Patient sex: F
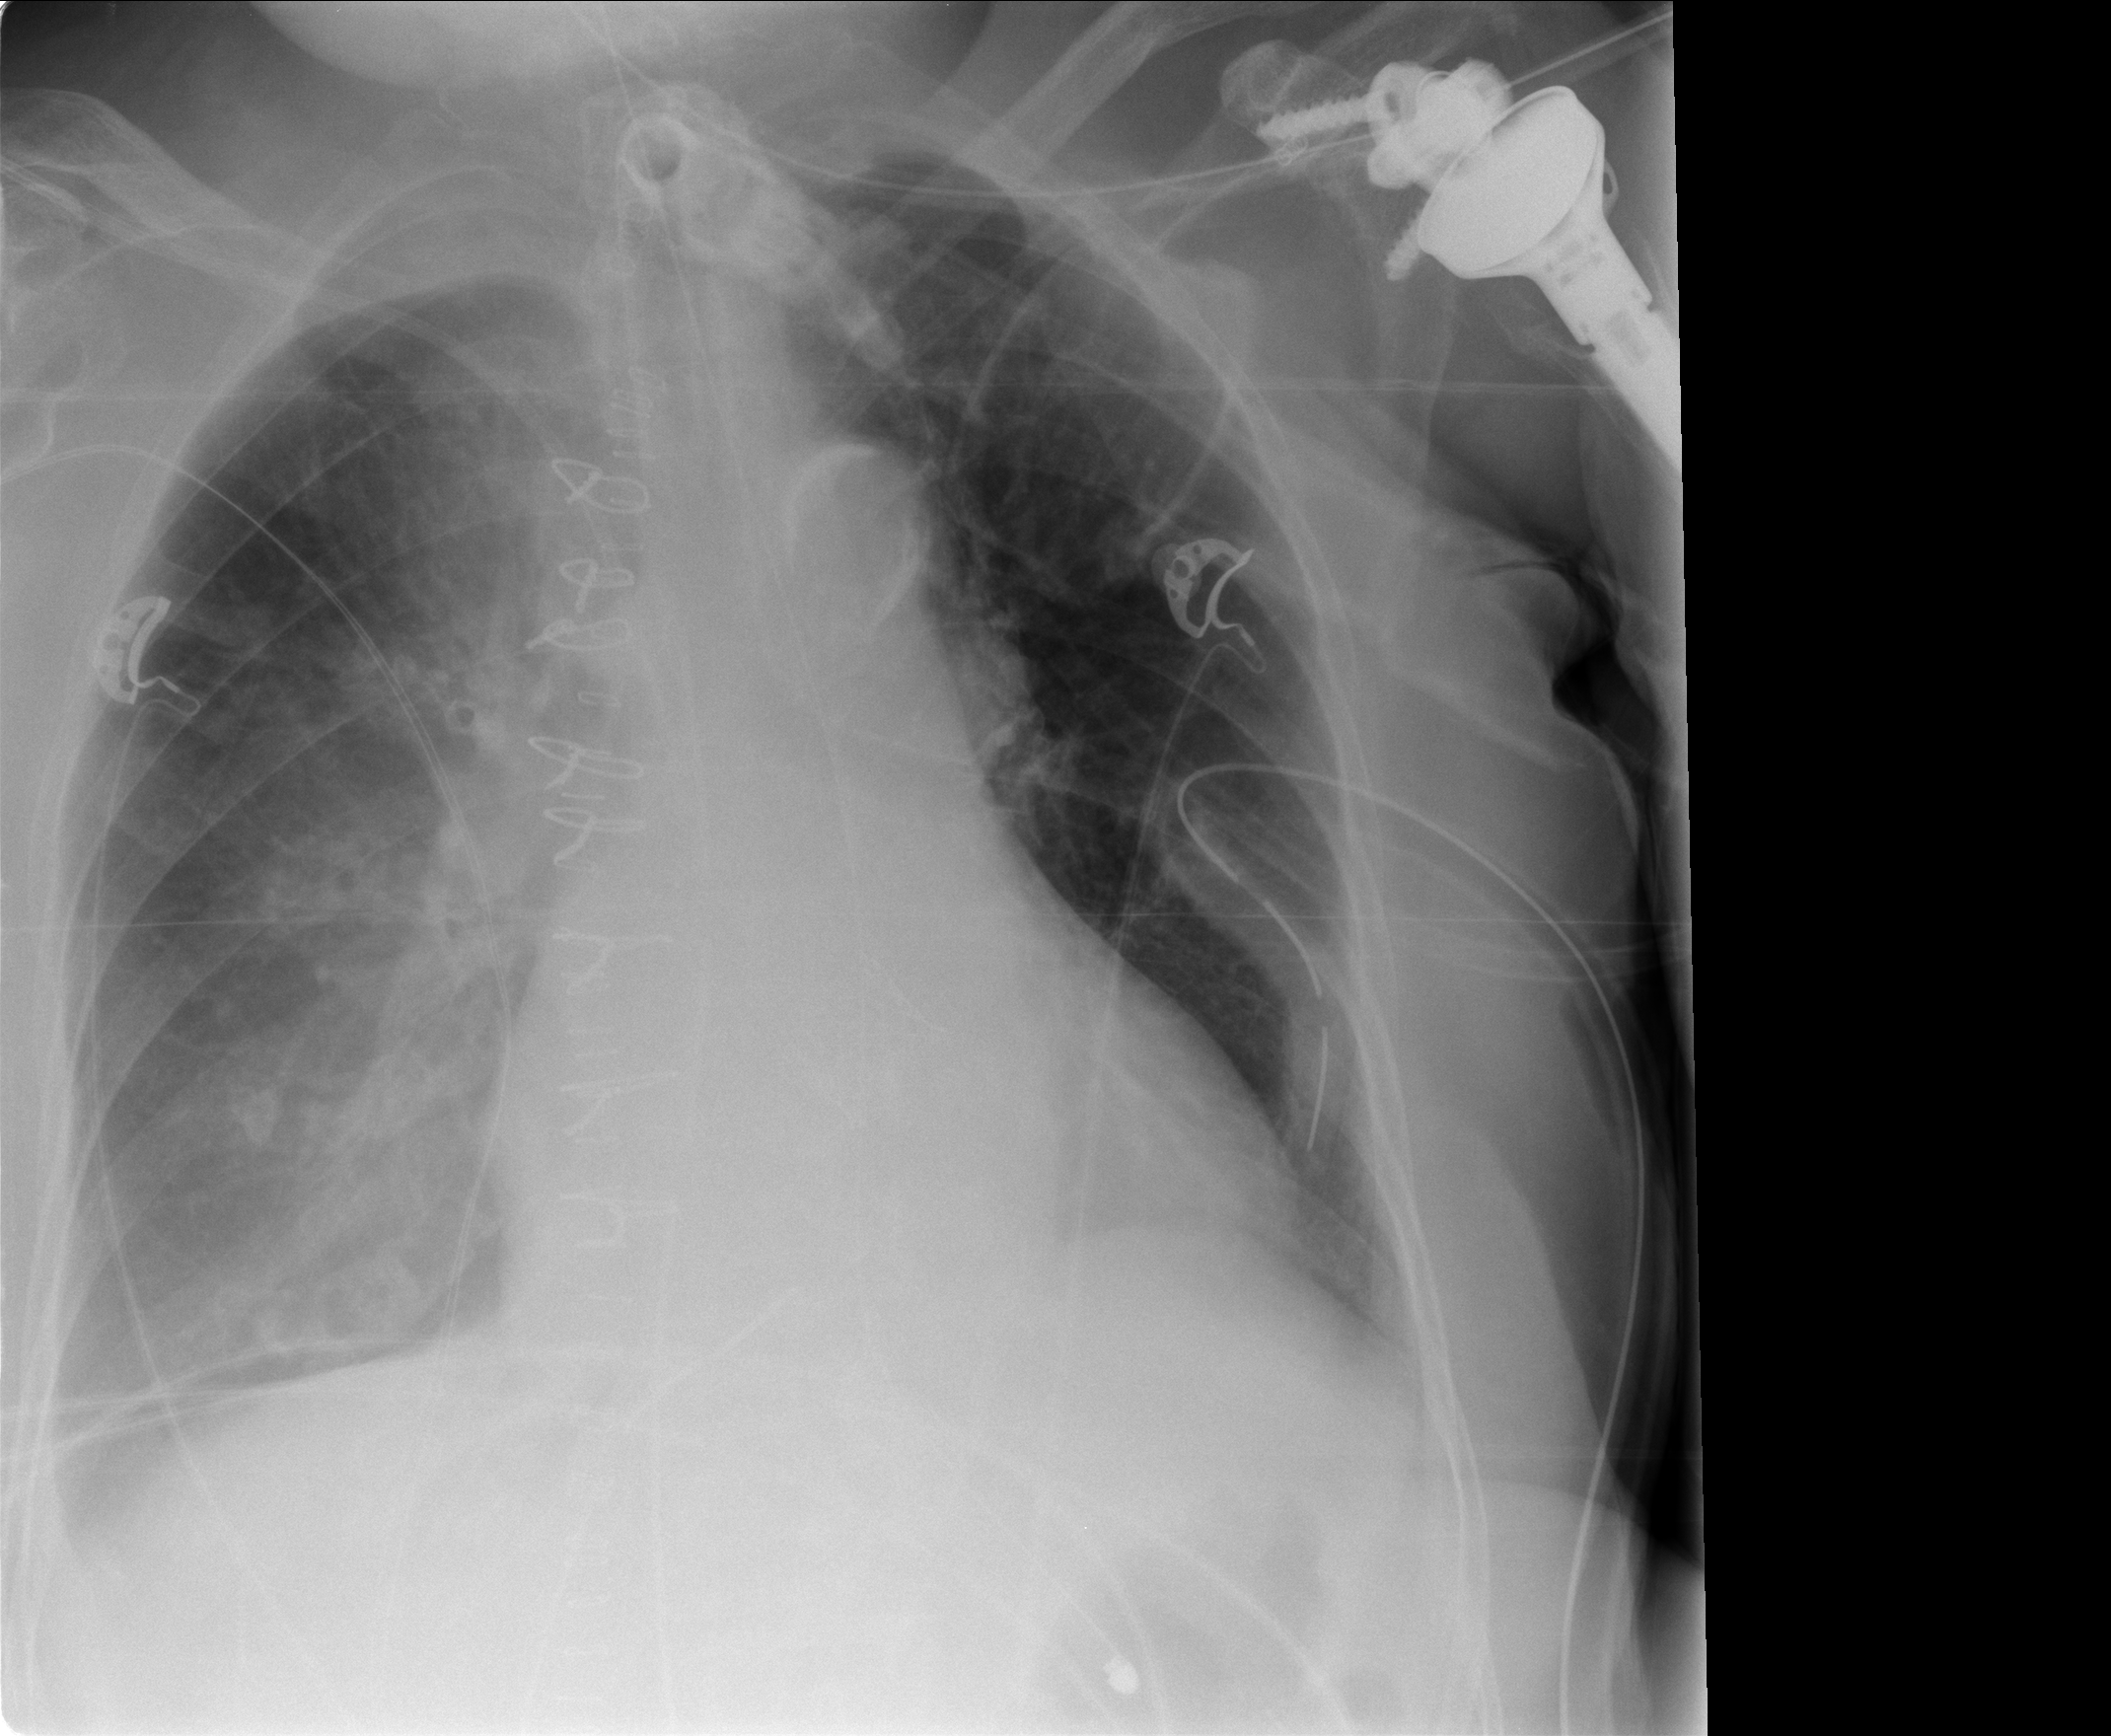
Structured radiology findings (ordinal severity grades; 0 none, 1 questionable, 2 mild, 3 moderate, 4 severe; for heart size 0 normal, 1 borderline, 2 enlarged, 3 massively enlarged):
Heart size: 2
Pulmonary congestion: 0
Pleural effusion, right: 3
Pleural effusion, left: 1
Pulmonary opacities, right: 2
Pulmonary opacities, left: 0
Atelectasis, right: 2
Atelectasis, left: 2